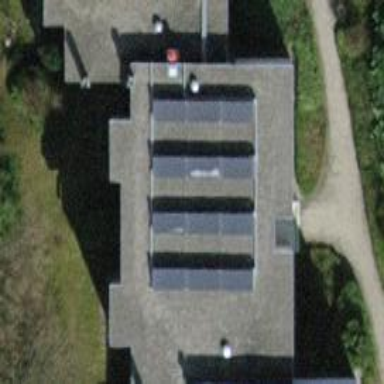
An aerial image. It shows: Solar power generator utilizing photovoltaic technology with solar photovoltaic panels.